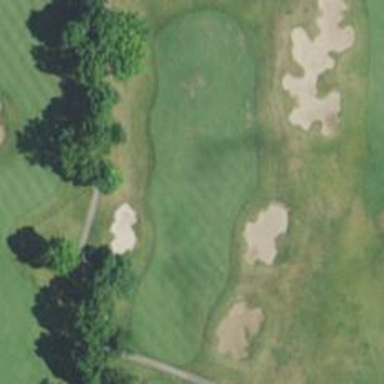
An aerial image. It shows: Golf hole.